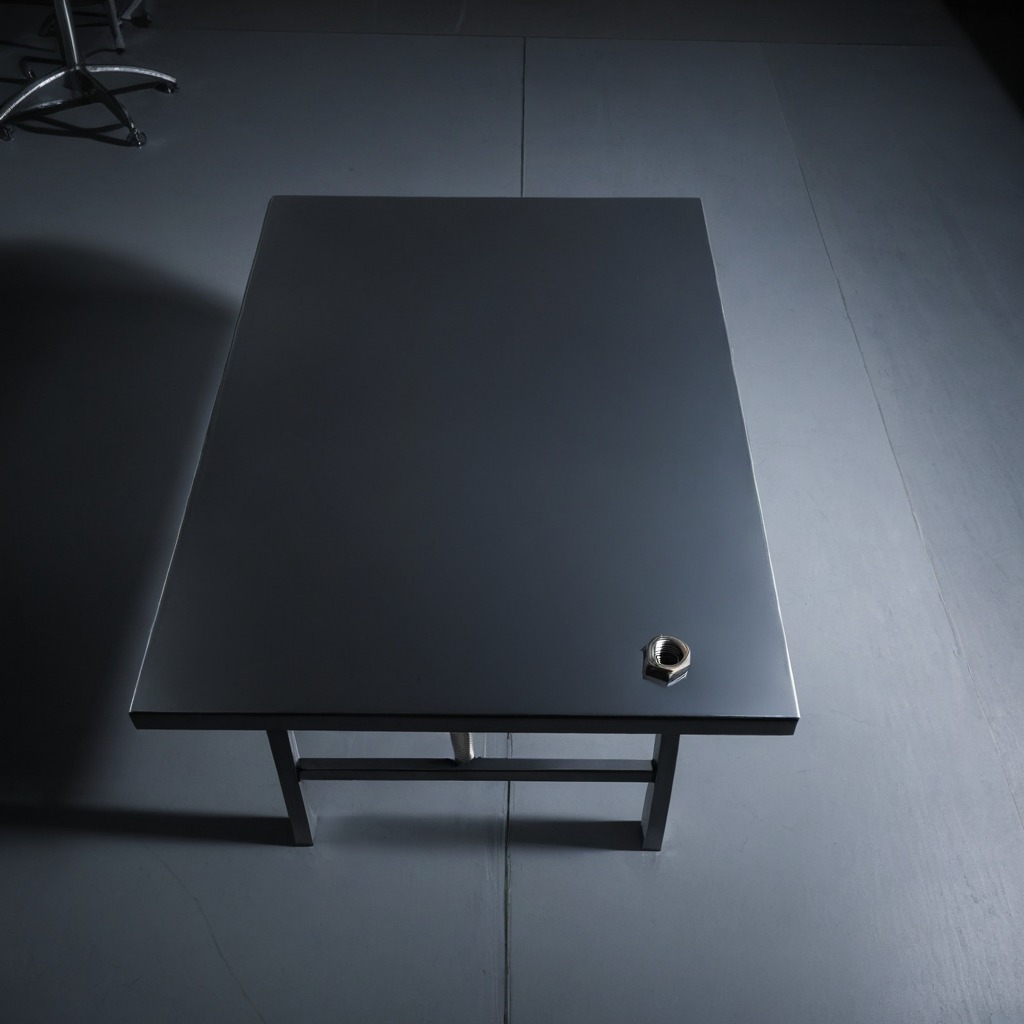
A metal nut is lying on a clean empty table in a basement in the evening.